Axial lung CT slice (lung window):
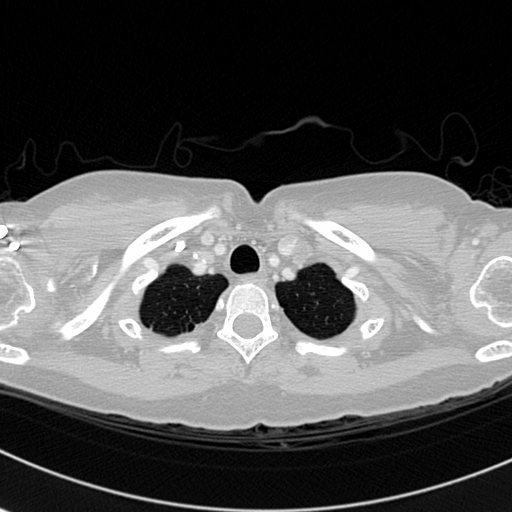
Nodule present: no